Question: : I've modified my code and I know have the desired effect in the top left corner but now my content container isn't automatically extending all the way down (has the black background. <URL>
I've been trying to add a hovering label over a div but it seems to be getting clipped off and I've tried for a few hours to get it working with no success. THe parent is set to relative, and the child is absolute, but whenever I set the child container to overflow: auto, it gets clipped. Here's the js fiddle so you can see what i'm talking about (TEST123 in the top left corner) <URL>. I also need the content in the right side container to autogrow the parent div. I'm trying to have the top left corener where it's says TEST123 appear like the "Transport" example:; My attempted result is not cutting off the text when positioning it out on top of the parent div
HTML
'''
<div class="contentcontainer">
<div class="labels">Test 123</div>
<div id="instructors">PlaceHOlder</div>
<div id="ccleft">
<h1 class="orange">Sample</h1>
<ul id="instructorbullets">
<li>1st Degree Blackbelt</li>
<li>Criminal Justice Major</li>
<li>Proud Dad of A.J.</li>
</ul>
<p class="normal"> lorem ipsum </p>
</div>
<div id="ccright"><div id="ccrightcontainter"><div id="ccrightcontaintertext"><h1 class="blue">About The Instructor</h1><p class="normal"> foo bar baz <br /><br />Lorem baz<br /><br />More text</p></div></div></div>
</div>
'''
CSS
'''
.clear { clear: both:}
#.labels {
position: absolute;
left: -15px;
top: -15px;
padding: 10px 10px;
height: 35px;
background: #0FF;
color: #d94a3c;
font-family: font1;
font-size: 2.0em;
z-index: 1;
clear: both;
}
#.contentcontainer {
position: relative;
margin: 0 auto;
width: 940px;
background: #fff;
padding-top: 20px;
padding-bottom:20px;
overflow:auto;
clear:both
}
#ccleft {
position: relative;
margin-left: 15px;
width: 350px;
float: left;
clear: both;
}
#ccright {
position: relative;
padding-left: 5px;
width: 570px;
float: left;
}
#ccrightcontainter {
position: relative;
width: 550px;
background: #eaeaea;
border-radius: 5px;
clear: both
}
#ccrightcontaintertext {
position: relative;
padding-top: 10px;
padding-bottom: 10px;
padding-left: 20px;
max-width: 500px;
clear: both
}
'''
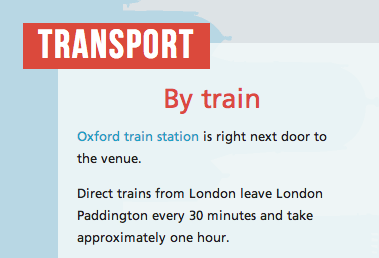
Answer: Have just forked your fiddle to show you a workaround. Basically I wrapped everything in an outerContentContainer. The labels div is now absolutely positioned as a direct child of the outerContentContainer. You can then add overflow:hidden to your contentContainer.
Seems like a bit of a hack but overflow:hidden or auto will clip your content but you need it in order to auto expand according to child divs
Js fiddle is at <URL>
'''
<div class="outerContentContainer">
<div class="labels">Test 123</div>
<div class="contentcontainer">
'''
and the css is
'''
.labels {
position: absolute;
top:-30px;
left:-30px;
padding: 10px 10px;
height: 35px;
background: #0FF;
color: #d94a3c;
font-family: font1;
font-size: 2.0em;
z-index: 1;
clear: both;
}
.contentcontainer {
position: relative;
margin: 0 auto;
width: 940px;
color: #fff;
background: #000;
padding-top: 20px;
padding-bottom:20px;
overflow:hidden;
}
.outerContentContainer{
position:relative;
}
'''
Wing